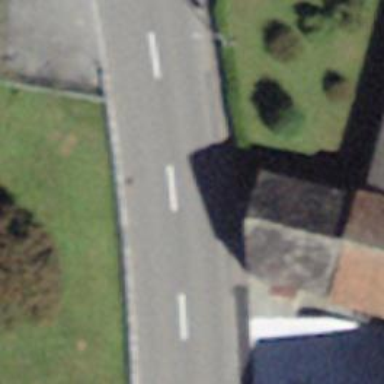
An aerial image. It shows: Primary road with asphalt surface.